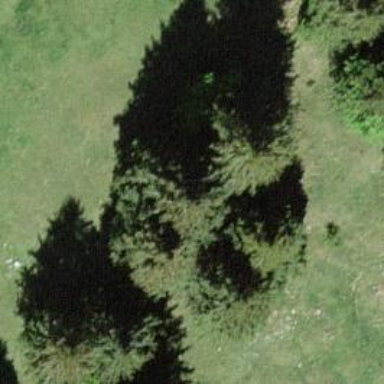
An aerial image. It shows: Needle-leaved tree in its natural environment.